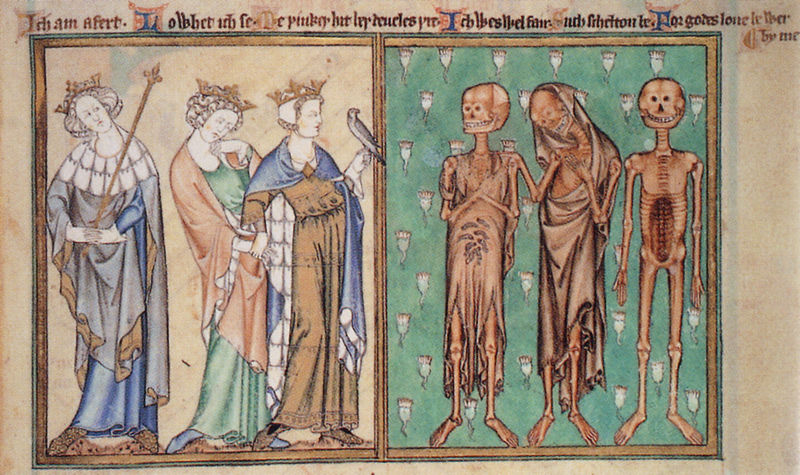
Titel: Arundel-Psalter, De vivis regibus ed de mortuis regibus
Institution: London, British Library (BL)
Schlagwörter: blau, falke, hand, vogel, frauen, grün, blume, blumen, damen, blüten, rot, tuch, beige, malerei, schädel, tod, tot, adel, krone, schrift, stab, deutsch, foto, knochen, buch, initialen, illustration, text, leichen, grinsen, skelett, mittelalter, könige, königin, zepter, gerippe, kronen, latein, buchmalerei, königinnen, 3, skellette